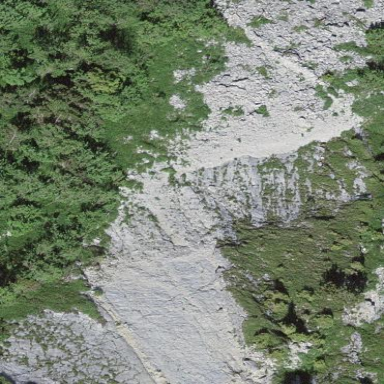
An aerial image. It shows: Natural scree.